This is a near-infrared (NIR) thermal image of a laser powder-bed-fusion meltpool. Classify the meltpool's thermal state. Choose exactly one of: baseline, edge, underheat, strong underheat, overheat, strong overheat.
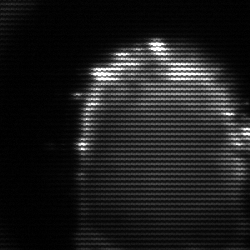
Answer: baseline